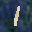
Label: 1